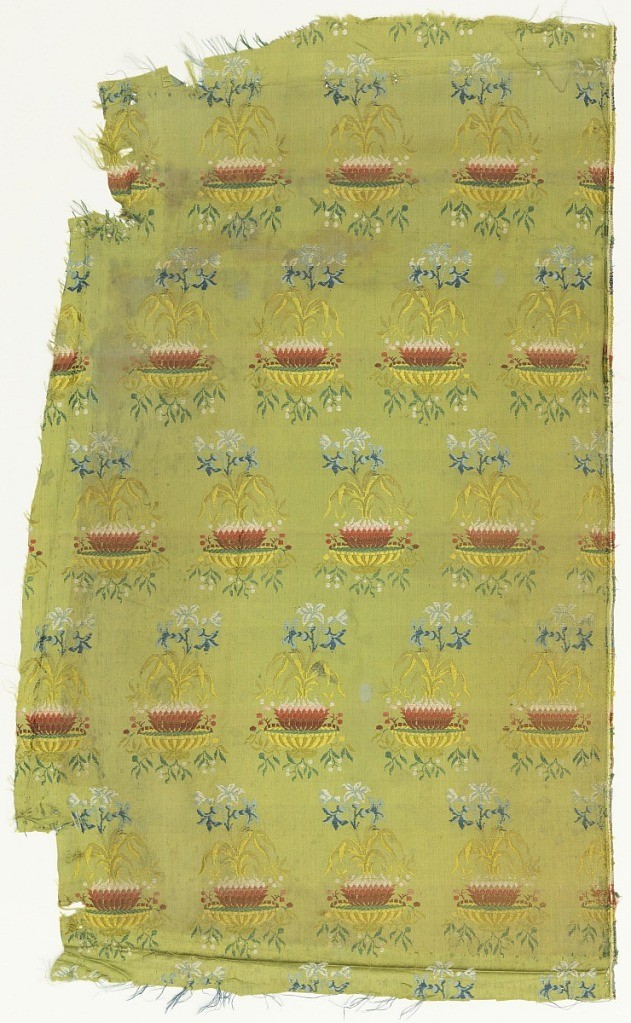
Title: Fragment
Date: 1750–99
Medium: silk Technique: 8-harness satin patterned by floats of alternate wefts
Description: Fragment of woven fabric. Offset rows of a flowering plant or bulb on a dish [alternate rows counterfaced] in multi-colors on a green-yellow background.